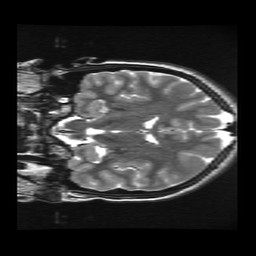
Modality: T2w
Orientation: coronal
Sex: female
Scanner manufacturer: ge
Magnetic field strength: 3 T
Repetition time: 5 s
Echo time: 0.1017 s